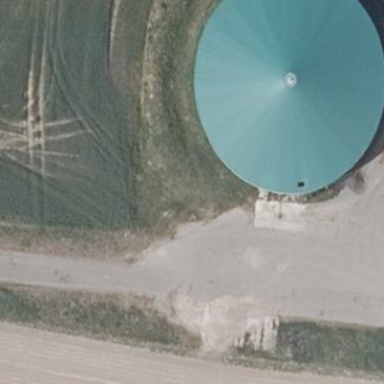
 used as digester with power generator inside."